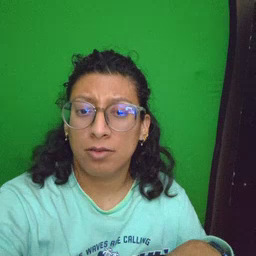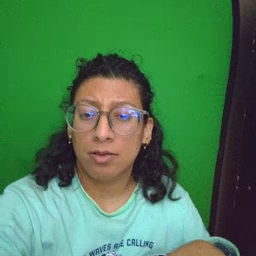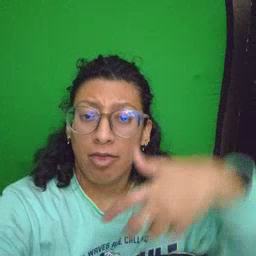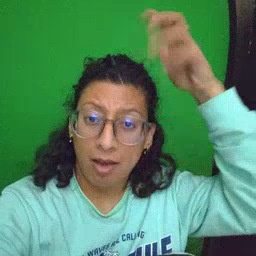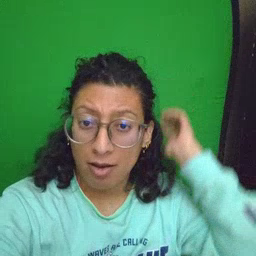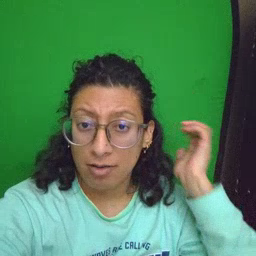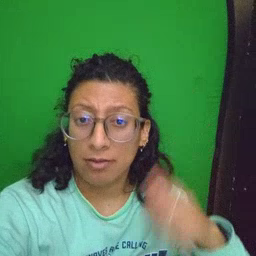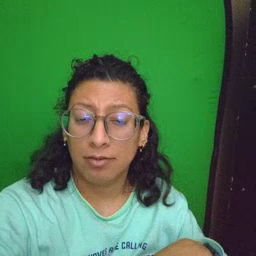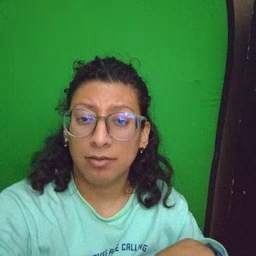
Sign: lion